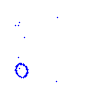
Particle: proton